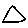
Label: triangle